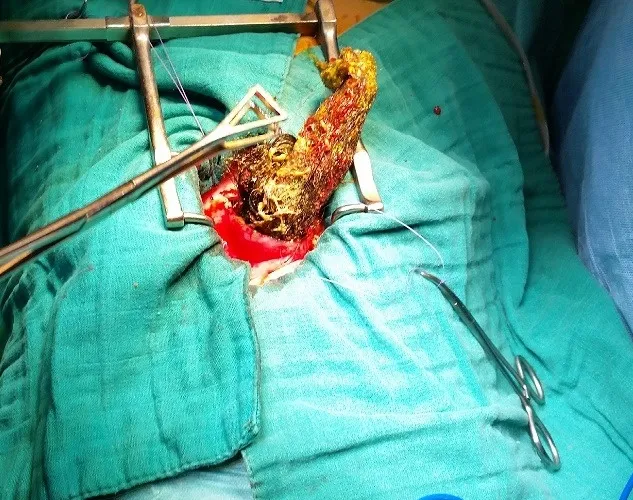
Trichobezoar being delivered.
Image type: medical_photograph (other_medical_photograph)